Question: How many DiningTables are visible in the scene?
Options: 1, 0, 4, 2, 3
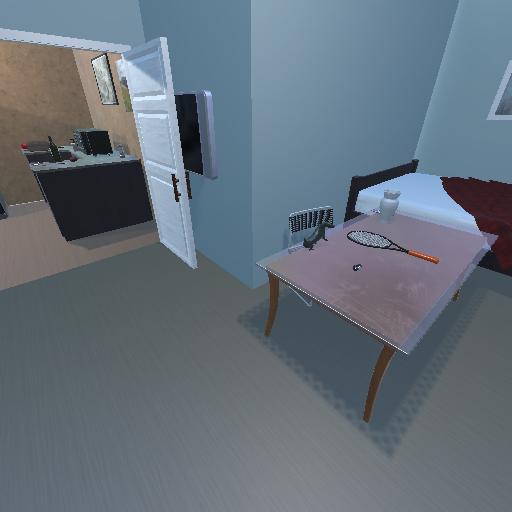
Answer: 1